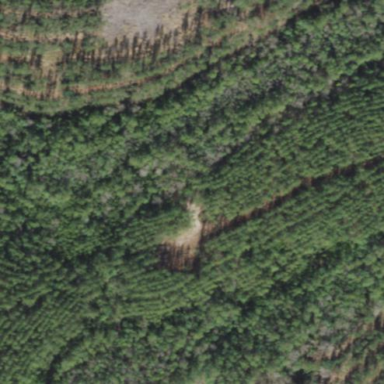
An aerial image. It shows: Forest area dominated by needle-leaved trees.